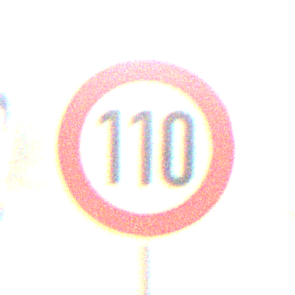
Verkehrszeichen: Geschwindigkeit110
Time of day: NotSpecified
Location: Indoor (Special)
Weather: NotSpecified
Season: NotSpecified
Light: Artificial